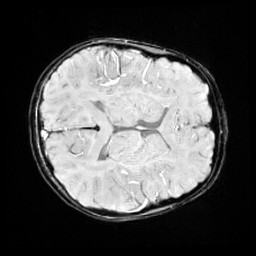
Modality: SWI
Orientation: axial
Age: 11
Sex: male
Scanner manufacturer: siemens
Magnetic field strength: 3 T
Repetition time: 0.027 s
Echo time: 0.02 s